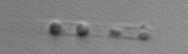
Label: Skeletonema